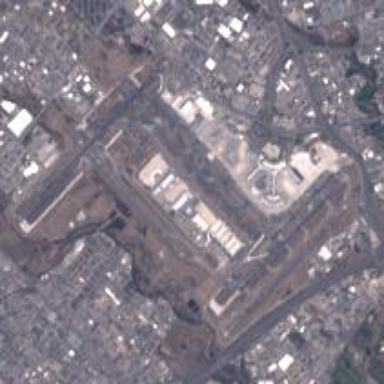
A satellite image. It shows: International public aerodrome (airport).